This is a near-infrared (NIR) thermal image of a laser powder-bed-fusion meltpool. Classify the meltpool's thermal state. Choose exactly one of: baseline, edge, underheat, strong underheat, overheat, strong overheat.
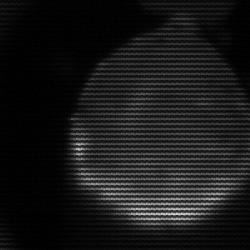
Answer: edge